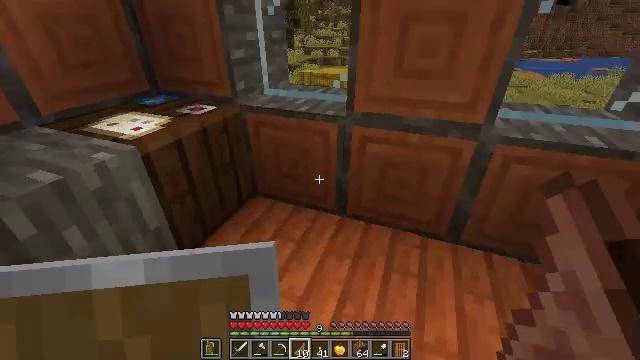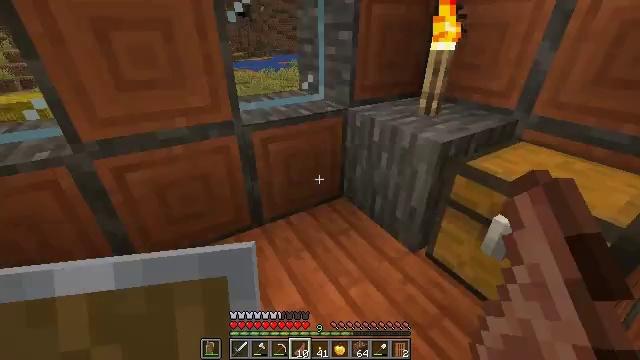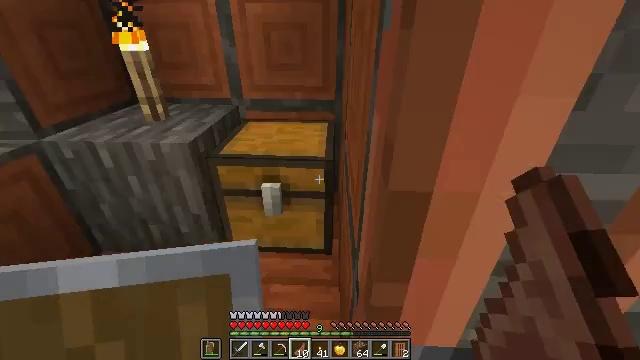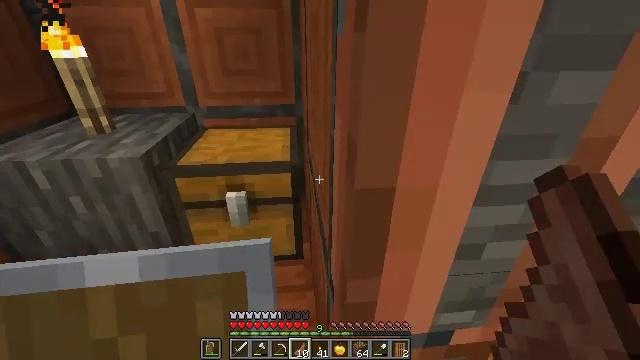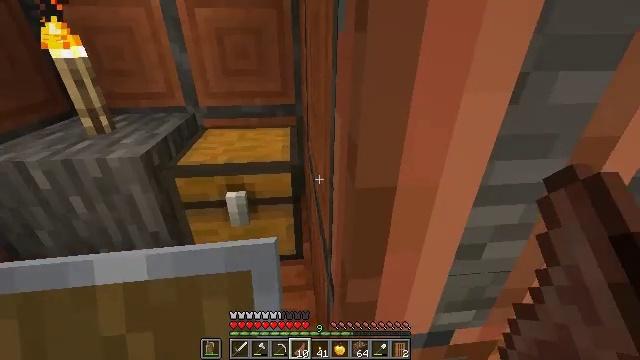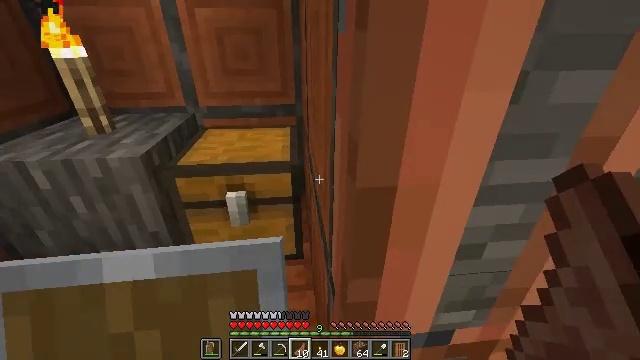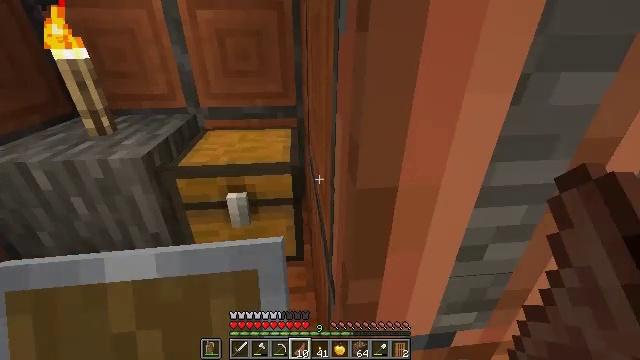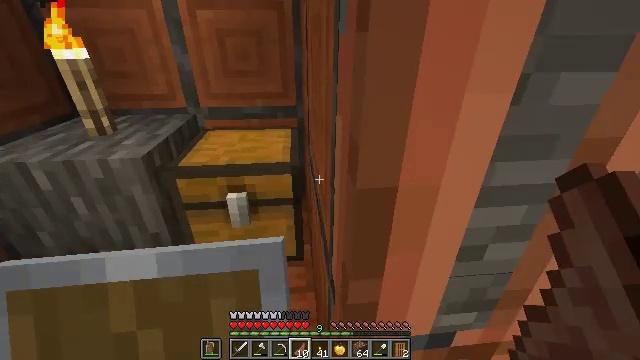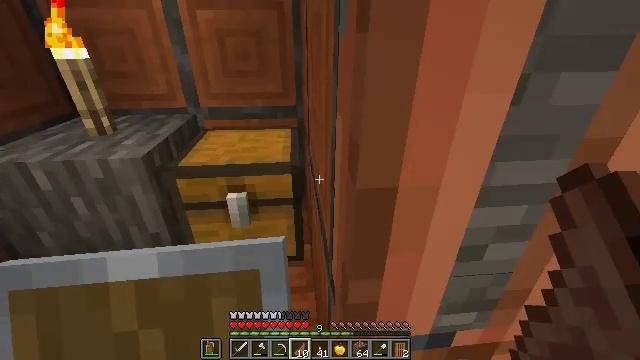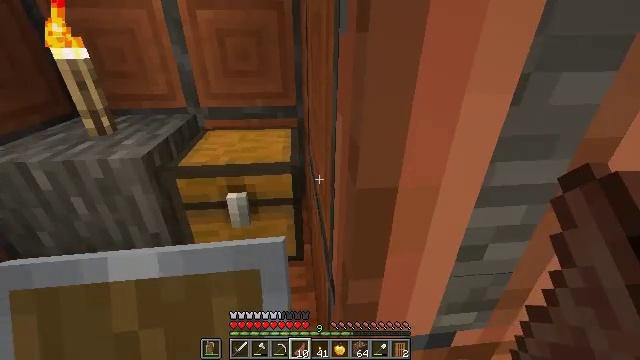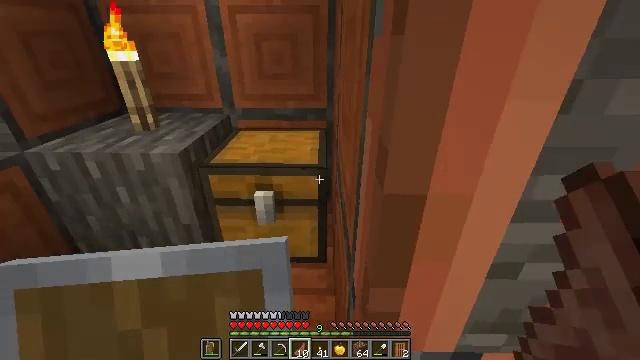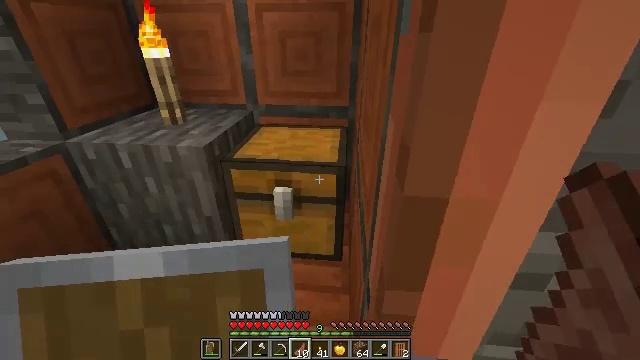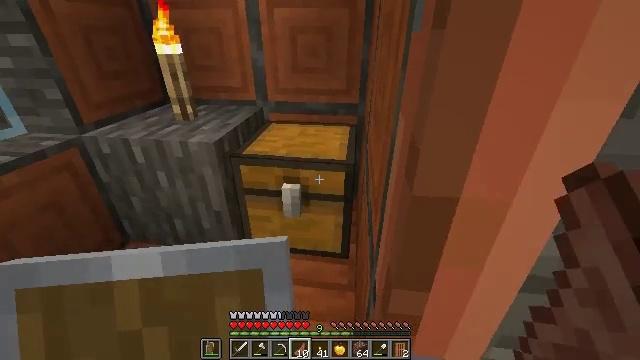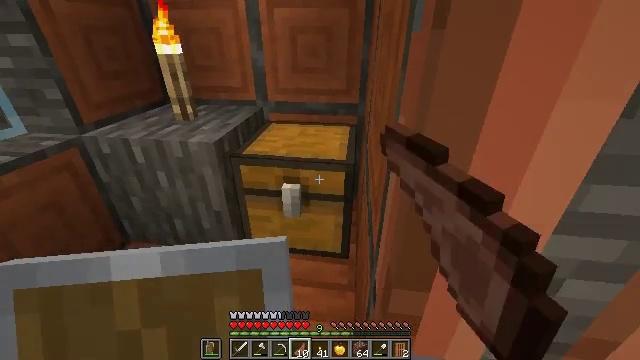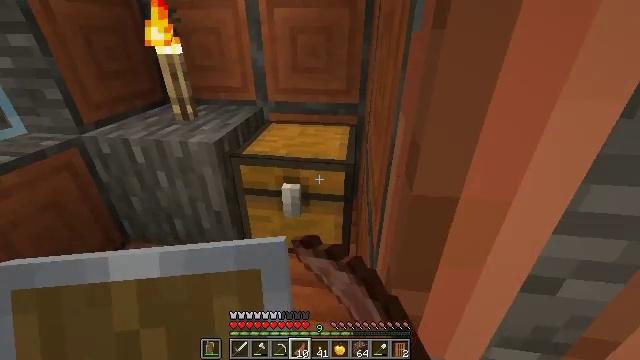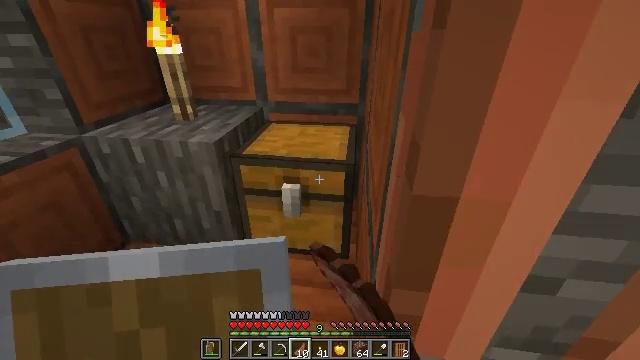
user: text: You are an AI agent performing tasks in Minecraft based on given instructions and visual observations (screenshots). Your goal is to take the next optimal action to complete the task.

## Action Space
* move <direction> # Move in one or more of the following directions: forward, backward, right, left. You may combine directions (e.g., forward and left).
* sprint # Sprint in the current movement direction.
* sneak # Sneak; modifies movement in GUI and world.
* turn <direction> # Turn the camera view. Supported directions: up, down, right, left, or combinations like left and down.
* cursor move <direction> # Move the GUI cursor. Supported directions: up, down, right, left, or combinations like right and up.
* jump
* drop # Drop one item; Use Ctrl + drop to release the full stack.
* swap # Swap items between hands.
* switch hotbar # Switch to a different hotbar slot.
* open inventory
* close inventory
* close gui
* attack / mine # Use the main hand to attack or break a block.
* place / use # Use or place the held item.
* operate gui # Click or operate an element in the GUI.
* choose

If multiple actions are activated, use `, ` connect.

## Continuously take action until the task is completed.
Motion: motion action
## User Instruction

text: Gather smooth stone from the ground.
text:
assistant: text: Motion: turn right and up
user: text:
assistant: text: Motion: turn right
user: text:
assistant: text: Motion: turn right
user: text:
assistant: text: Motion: no_op
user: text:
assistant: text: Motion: no_op
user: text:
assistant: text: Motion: no_op
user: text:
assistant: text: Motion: no_op
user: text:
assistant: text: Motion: no_op
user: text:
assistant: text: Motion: no_op
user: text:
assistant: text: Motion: turn left
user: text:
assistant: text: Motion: turn left
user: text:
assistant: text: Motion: turn left, use / place
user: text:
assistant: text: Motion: use / place
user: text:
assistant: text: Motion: use / place
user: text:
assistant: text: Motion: no_op
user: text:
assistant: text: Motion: no_op
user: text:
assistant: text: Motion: open gui
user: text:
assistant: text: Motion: no_op
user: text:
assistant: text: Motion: no_op
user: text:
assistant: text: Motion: sneak, cursor move up
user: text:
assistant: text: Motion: sneak, cursor move up
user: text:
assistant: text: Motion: sneak
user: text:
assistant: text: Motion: sneak
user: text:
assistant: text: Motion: sneak
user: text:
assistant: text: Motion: sneak
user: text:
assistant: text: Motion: sneak
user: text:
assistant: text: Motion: sneak, cursor move left
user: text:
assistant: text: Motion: sneak, cursor move down
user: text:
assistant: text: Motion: sneak
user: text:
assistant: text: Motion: sneak, operate gui